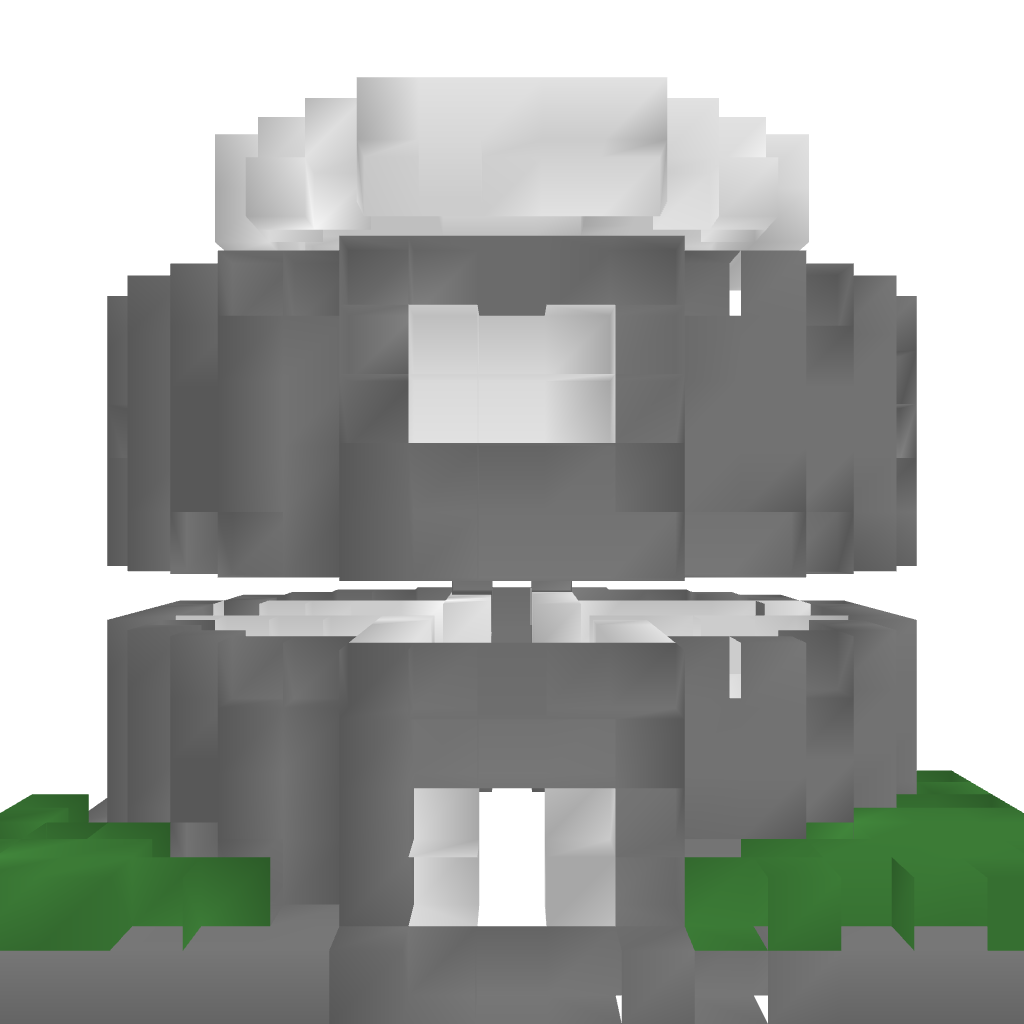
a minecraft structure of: Obi's Pokecenter bad low quality